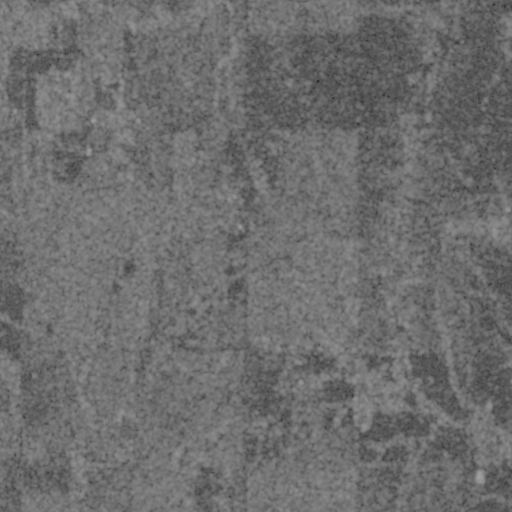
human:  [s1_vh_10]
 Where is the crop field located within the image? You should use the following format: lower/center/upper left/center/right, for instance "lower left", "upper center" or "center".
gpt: The crop field is located in the upper right of the image.
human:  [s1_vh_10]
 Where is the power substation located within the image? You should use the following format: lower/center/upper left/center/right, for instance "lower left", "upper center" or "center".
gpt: The power substation is located in the lower right of the image.
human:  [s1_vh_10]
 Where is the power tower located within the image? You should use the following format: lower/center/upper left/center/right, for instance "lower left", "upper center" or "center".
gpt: The power tower is located in the lower right of the image.
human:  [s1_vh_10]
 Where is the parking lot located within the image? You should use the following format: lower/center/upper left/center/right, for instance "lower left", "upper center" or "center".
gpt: There is no parking lot in the image.

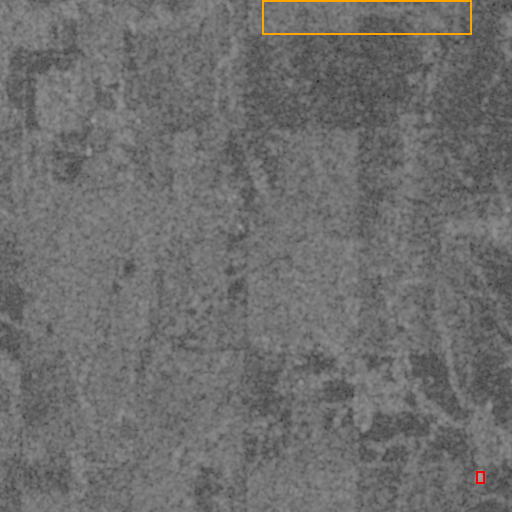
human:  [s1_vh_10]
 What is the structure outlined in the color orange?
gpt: The structure outlined in orange is a crop field.
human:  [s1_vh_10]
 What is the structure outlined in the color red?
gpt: The structure outlined in red is a power substation.
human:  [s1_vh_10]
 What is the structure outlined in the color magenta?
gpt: There is no magenta outline.